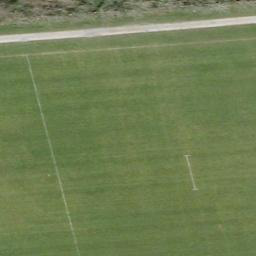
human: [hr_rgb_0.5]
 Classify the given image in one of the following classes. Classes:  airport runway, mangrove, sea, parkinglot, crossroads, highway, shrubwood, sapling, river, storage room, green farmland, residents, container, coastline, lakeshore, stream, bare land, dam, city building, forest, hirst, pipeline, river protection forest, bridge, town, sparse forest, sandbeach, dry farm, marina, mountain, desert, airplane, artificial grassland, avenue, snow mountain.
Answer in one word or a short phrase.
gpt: artificial grassland